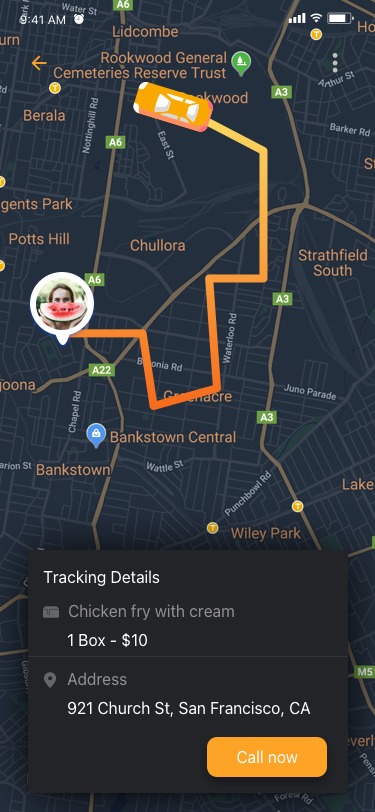
Text in this UI design:
UI Text/Heading/H4/Hightlight
Tracking Details
Chicken fry with cream
1 Box - $10
921 Church St, San Francisco, CA
Address
Call now
9:41 AM